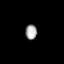
Tissue: prostate
Cell type: T cells
Senescence score: 0.2914
Nuclear area (px): 167
Mean DAPI intensity: 166.707